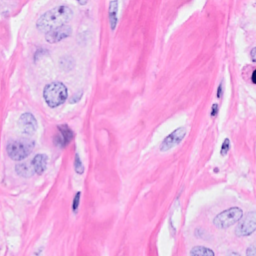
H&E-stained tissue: Breast